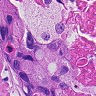
Metastatic tissue present: yes